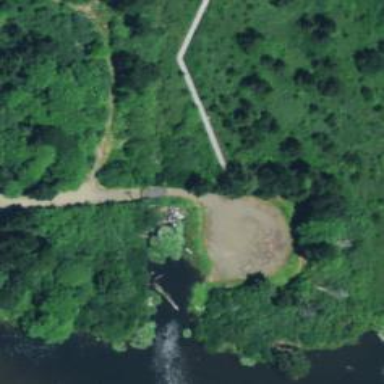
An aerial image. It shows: Path.